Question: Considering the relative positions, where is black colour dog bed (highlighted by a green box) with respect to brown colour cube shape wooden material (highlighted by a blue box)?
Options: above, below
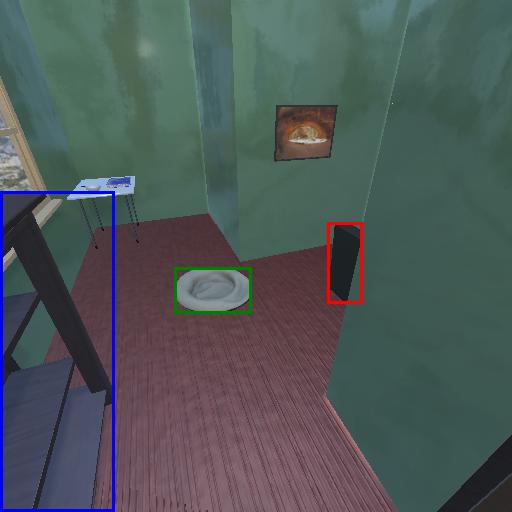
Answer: above